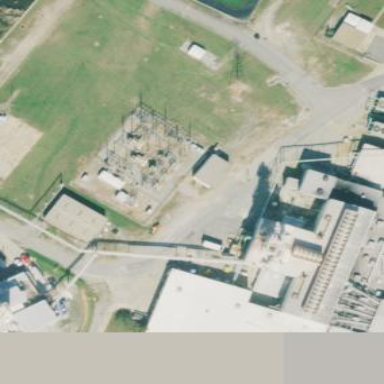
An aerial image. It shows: Industrial substation surrounded by fence.